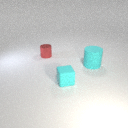
small red metal cylinder to the left of small cyan rubber cube